Interaction volume radius: 5 \u00c5
Interaction volume height: 15 \u00c5
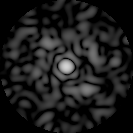
Disorder parameter: 0.7773